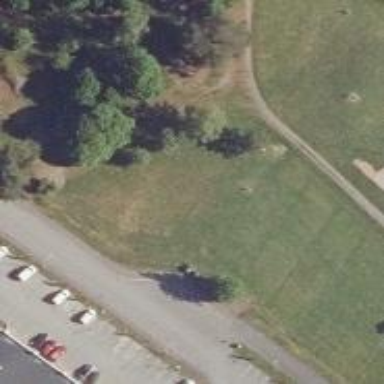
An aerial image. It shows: Disc golf hole.